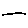
Label: line